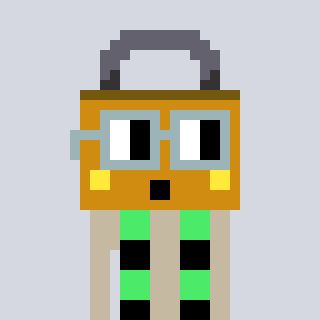
a pixel art character with square dark gray glasses, a lock-shaped head and a bege-colored body on a cool background